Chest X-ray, AP view. Patient: 49 years old, sex M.
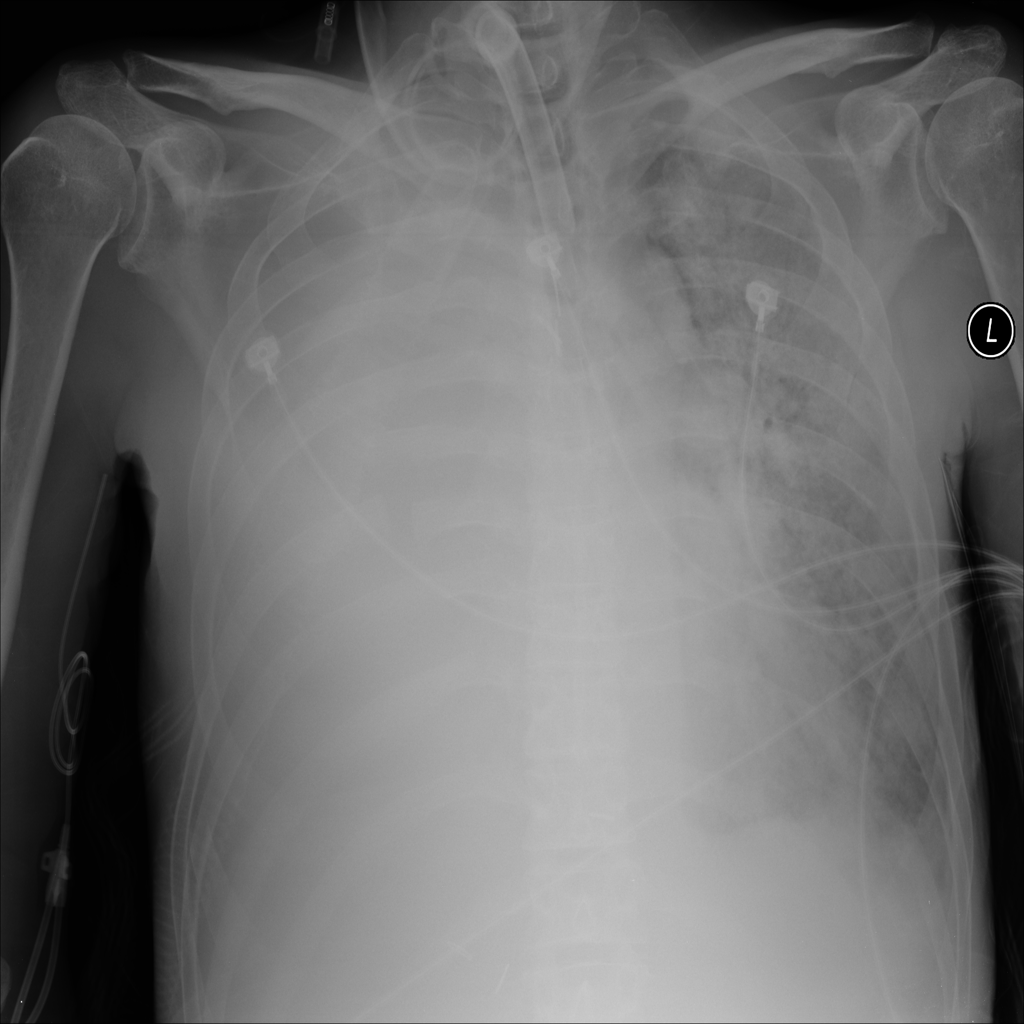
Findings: No Finding